Aerial crown-view tile of a tropical tree (Barro Colorado Island, Panama), acquired 20250217:
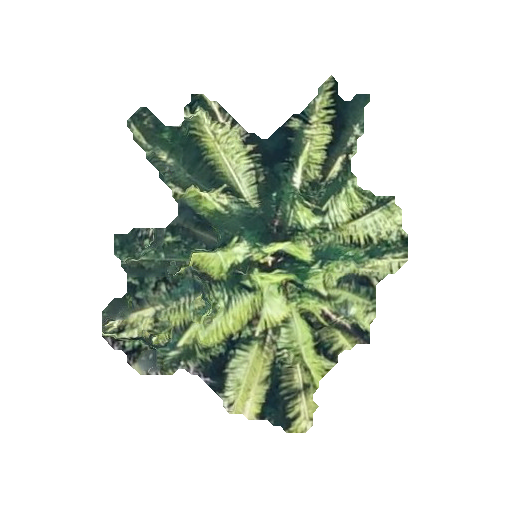
Species: Attalea butyracea
GBIF accepted scientific name: Attalea butyracea
Crown area: 98.718 m²